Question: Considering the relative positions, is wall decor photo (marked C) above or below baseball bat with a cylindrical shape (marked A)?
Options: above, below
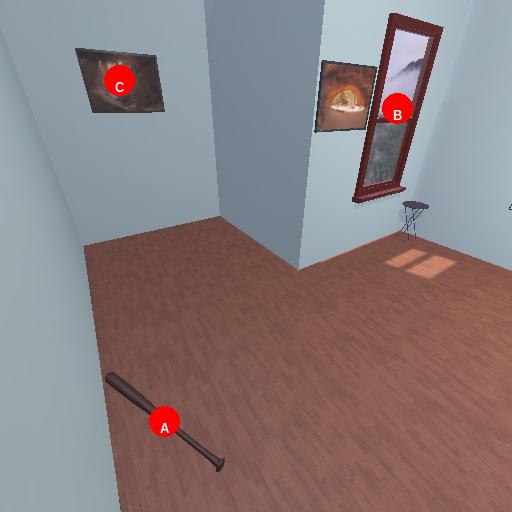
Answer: above